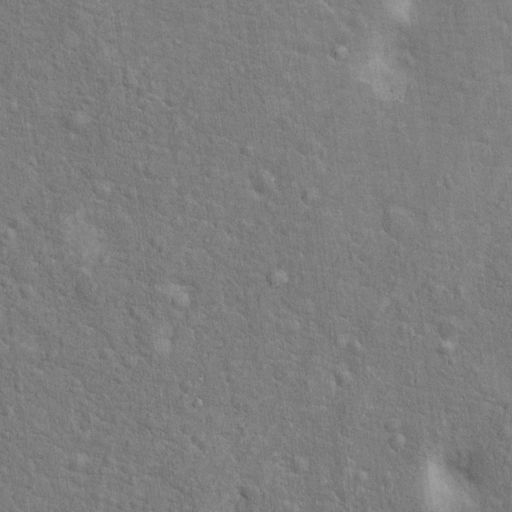
Objects detected: cone, cone, cone